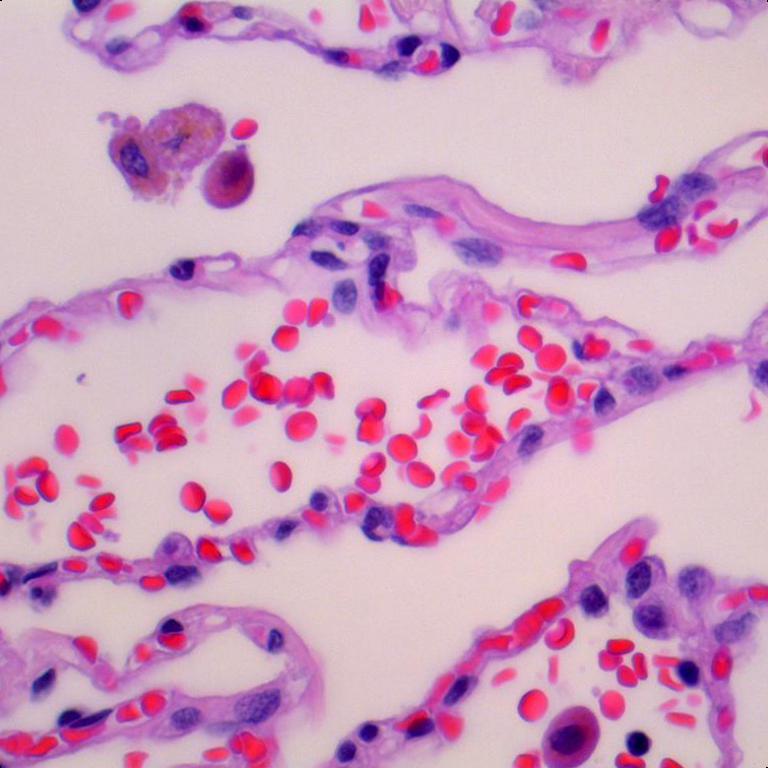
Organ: lung
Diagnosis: benign